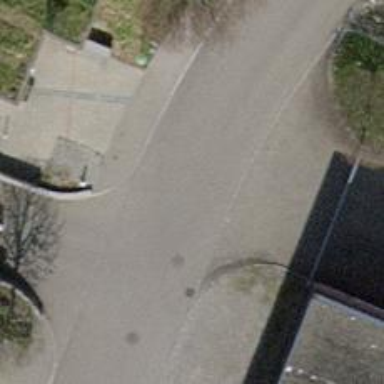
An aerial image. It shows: Pedestrian road.